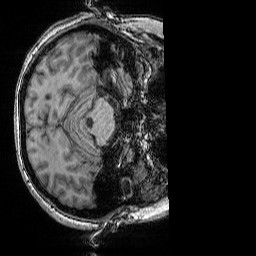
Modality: T1w
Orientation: axial
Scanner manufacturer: siemens
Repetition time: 2.25 s
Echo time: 0.00418 s